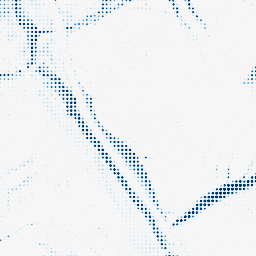
Category: morphological
Decomposition family: morphological
Decomposition parameters: operation: closing
size: 10
Upsampling method: sinc_blackman
Upsampling parameters: scale: 8
kernel_size: 4
Upsampling scale: 8